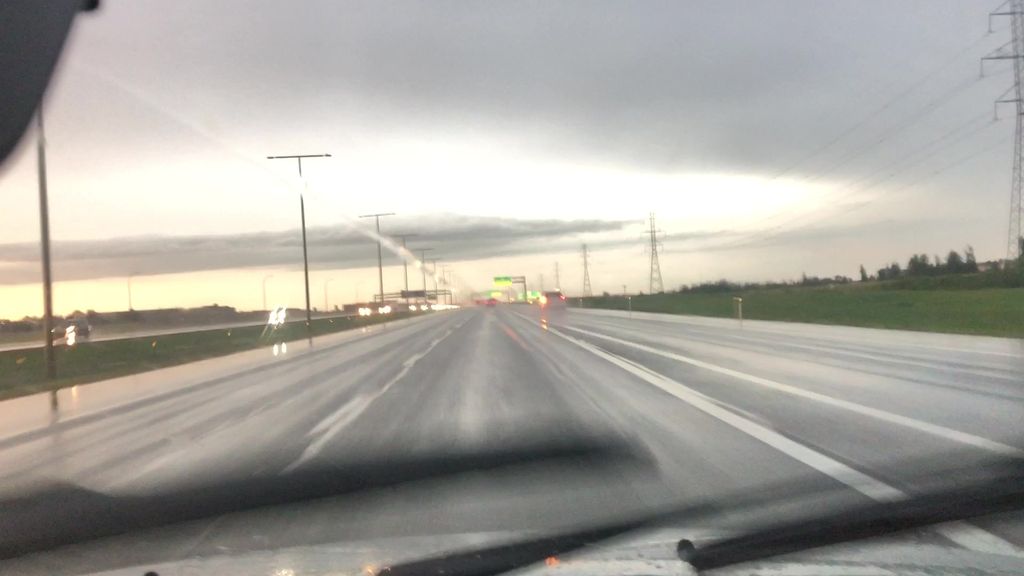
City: edmonton